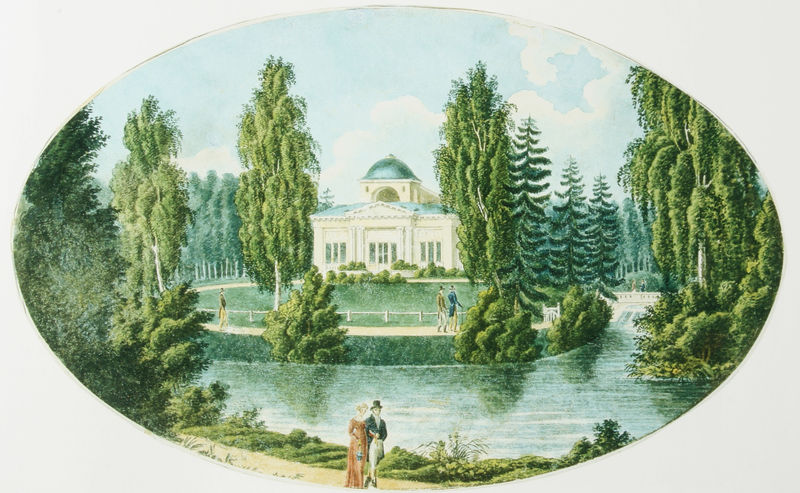
Titel: Rosenpavillon
Standort: St. Petersburg
Institution: Schloss Pawlowsk
Schlagwörter: baum, blau, himmel, mann, wasser, weiß, wolken, aquarell, bäume, fluss, grün, landschaft, menschen, see, teich, ufer, blumen, fenster, frau, hut, kleid, männer, schwarz, strasse, säulen, türkis, zeichnung, anlage, dach, dame, gebäude, gras, haus, park, rot, schirm, schloss, weg, wiese, wolke, zaun, zylinder, hose, jacke, architektur, arm, rahmen, herr, spiegel, birken, natur, pappel, spiegelung, weide, brücke, busch, büsche, pfad, sonne, sträucher, wege, gewand, paar, england, rosa, wald, oval, garten, sommer, wellen, liebe, ansicht, bogen, fassade, passanten, vedute, giebel, grafik, graphik, spazieren, kuppel, promenade, tannen, stämme, arch, architecture, blue, church, column, columns, hat, men, oil, palace, people, red, white, window, women, frack, black, dress, figures, gouache, green, ladies, lady, old, painting, windows, woman, decorative, print, reflection, geländer, perspective, plant, gehrock, grass, grun, straßen, tusche, weiden, medaillon, spaziergang, scheiben, stich, koloriert, tanne, flanieren, sonntag, portal, villa, wood, risalit, medallion, mensche, flower, ländlich, residenz, classic, classical, cloud, clouds, greek, man, rock, roman, sky, tree, bürgerlich, building, house, lake, landscape, nature, orange, water, island, lane, summer, tower, trees, beet, suit, tempel, pavillon, spaziergänger, evening, forest, pine, river, stream, bushes, garden, path, plants, road, drawing, paper, kitsch, kupferstich, frame, hats, sketch, walking, romantic, gün, couple, jacket, pair, gewölk, british, door, scene, bridge, fence, victorian, dirt, stroll, palais, day, tympanon, paare, rural, dome, pediment, renaissance, maison, mansion, palladio, fountain, gardens, lawn, walk, watercolor, gartenfassade, pencil, english, baume, lustwandeln, circle, american, bush, home, pond, belltower, birch, shrub, top, cane, couples, leisure, outdoors, poeple, forrest, money, gentleman, top hat, bank, empire, neoclassical, waterfall, willow, rich, pines, casual, gentlemen, manner, tall, around, country home, einzelner, firs, greco-roman, neoclassic, rotunda, washington, earth, oark, bild, raumschiff, rail, autobahn, bögen, cylinder, malerei, napoleonic, capital, pathway, idyllic, canal, alone, cypress, estate, rund, malerisch, liebespaar, parkanlage, warth, earthtones, 18th century, bau, wälder, drive, marvelleius, eighteenhundereds, strolling, bowler hat, evergreen, upperclass, high class, sweet, lover, wandering, xix, rendered, ricj, high society, walk ways, jane austen, 19. century, archetecture, drees, regency, emppire, neo clasdical, falls, leitplanke, insel, en plein, tall tree, formal garden, greek revival, walking near stream, evening stroll, stroll by river, gentleman and lady, splitted, couple walking, oval picture, brige, willows, cipress, zipress, rocaille, englischer garten, zypresse, künstlich, everygreen, adaptive, literacy, share, strool, menace